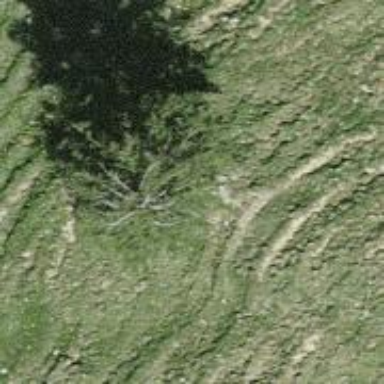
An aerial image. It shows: Evergreen tree with needle-leaved leaves.